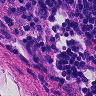
Metastatic tissue present: no